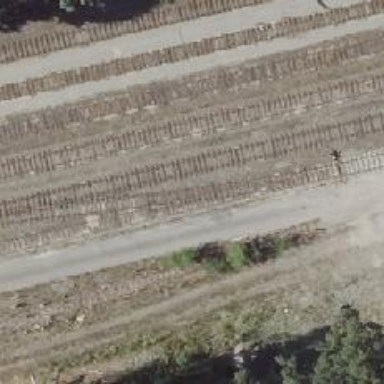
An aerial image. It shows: Railway siding for service.